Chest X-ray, PA view. Patient: 66 years old, sex M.
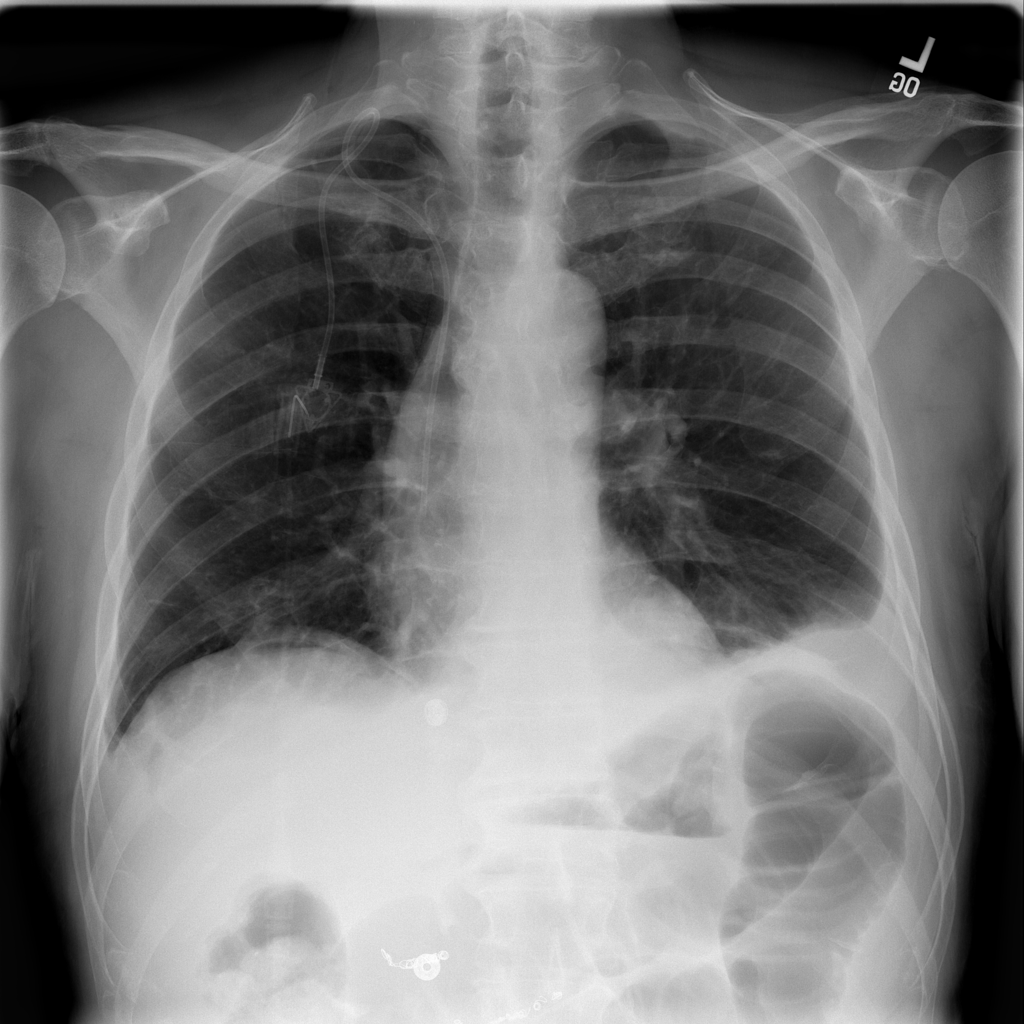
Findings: Effusion